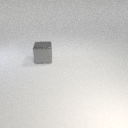
large gray metal cube